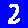
Digit: 2